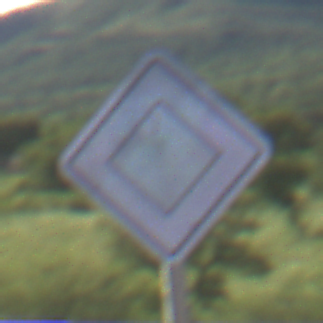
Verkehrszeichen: Vorfahrtsstrasse
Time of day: MorningAfternoon
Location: Outdoor (RoadRail)
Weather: PartlyCloudy
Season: NotSpecified
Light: Natural